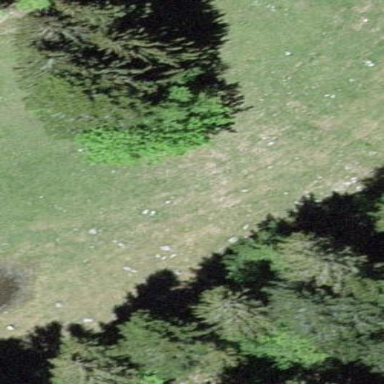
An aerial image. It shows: Evergreen forest with needle-leaved trees.